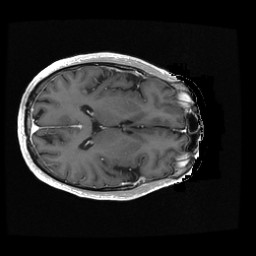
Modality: T1w
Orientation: axial
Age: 67
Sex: male
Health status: ill